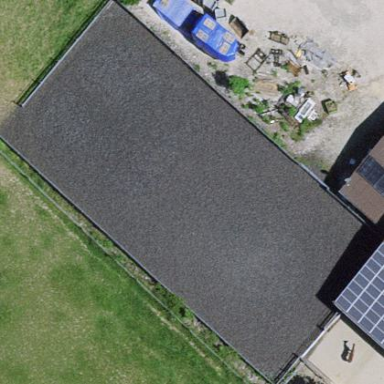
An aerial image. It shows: Equestrian pitch for leisure land activities.